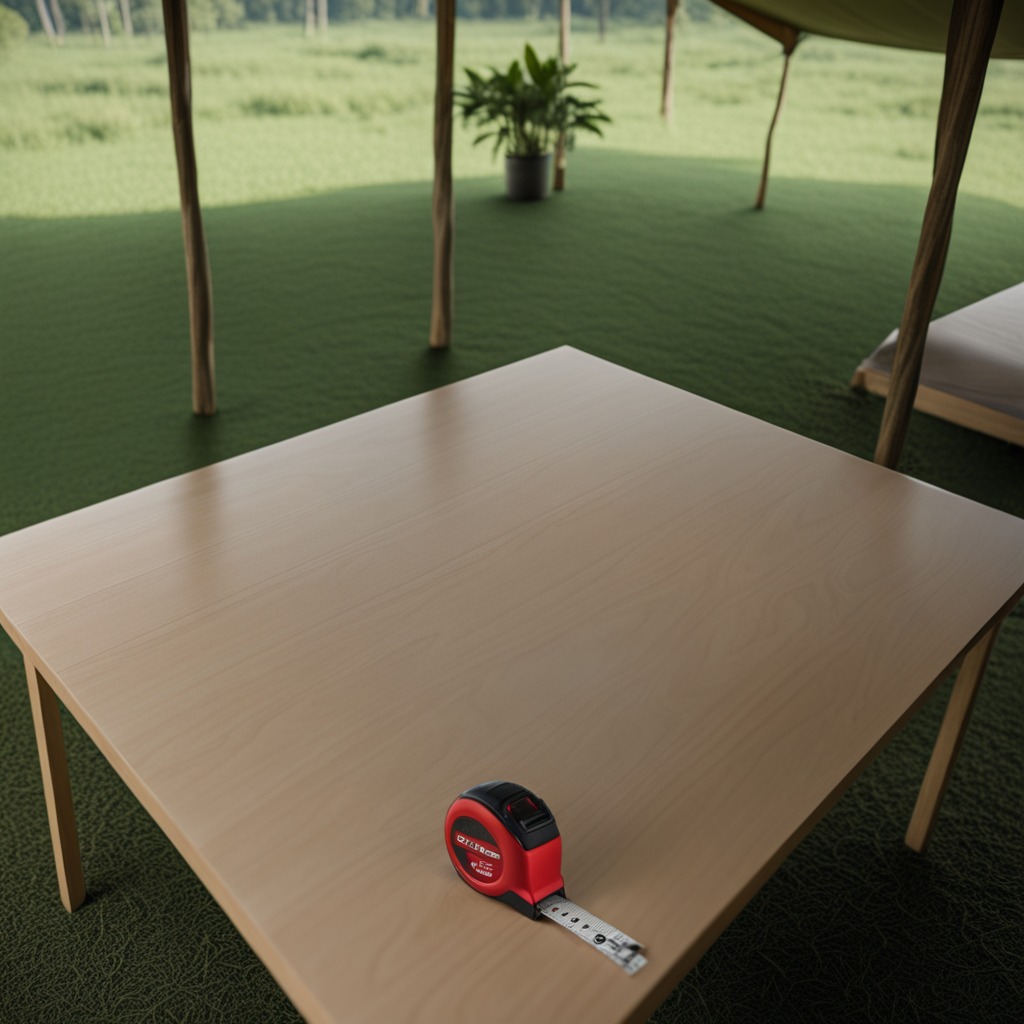
A measuring tape lies on a clean wooden table inside a jungle field workshop tent humid ambient light worn but